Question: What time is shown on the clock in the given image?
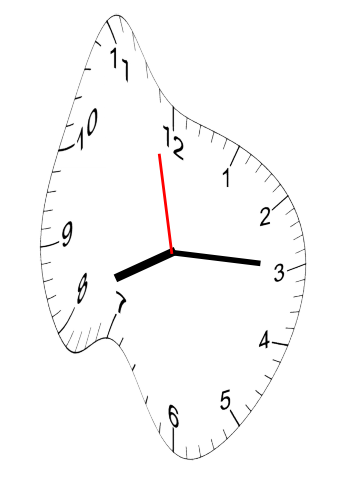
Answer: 08:14:58